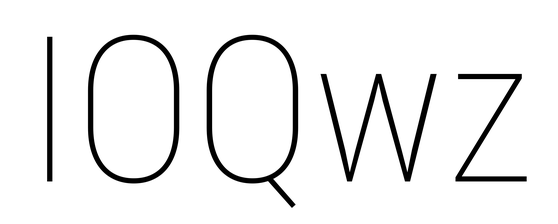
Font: Roboto_Condensed_Thin